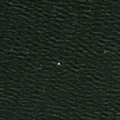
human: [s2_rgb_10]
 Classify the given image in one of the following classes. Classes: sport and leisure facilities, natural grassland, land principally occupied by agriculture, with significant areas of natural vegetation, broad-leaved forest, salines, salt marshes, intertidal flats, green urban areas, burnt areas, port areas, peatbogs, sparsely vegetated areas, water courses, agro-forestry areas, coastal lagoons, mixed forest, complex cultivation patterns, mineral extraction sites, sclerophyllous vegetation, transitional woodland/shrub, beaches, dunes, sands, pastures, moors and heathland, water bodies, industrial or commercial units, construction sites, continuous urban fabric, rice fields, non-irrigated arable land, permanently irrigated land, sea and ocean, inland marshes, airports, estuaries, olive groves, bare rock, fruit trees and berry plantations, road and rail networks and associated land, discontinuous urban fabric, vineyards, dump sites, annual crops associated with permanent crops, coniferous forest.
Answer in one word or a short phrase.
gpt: sea and ocean